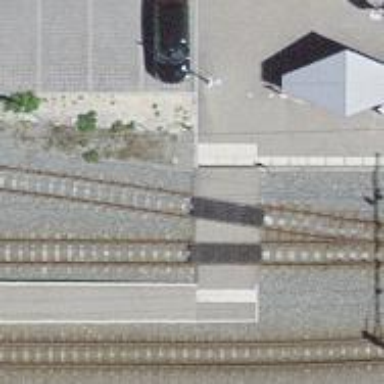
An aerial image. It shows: Crossing for the railway.